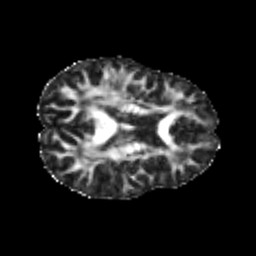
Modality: FA
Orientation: axial
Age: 25
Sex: female
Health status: healthy
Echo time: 0.074 s